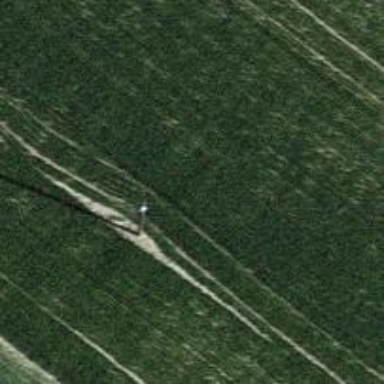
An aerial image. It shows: Power pole.